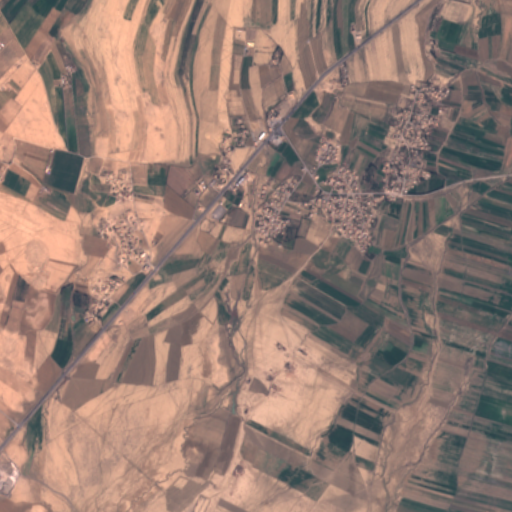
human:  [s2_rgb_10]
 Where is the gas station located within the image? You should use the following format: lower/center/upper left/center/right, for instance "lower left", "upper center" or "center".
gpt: The gas station is located in the upper center of the image.
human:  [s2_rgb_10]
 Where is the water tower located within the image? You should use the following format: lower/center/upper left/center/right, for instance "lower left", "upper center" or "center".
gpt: The water tower is located in the center right of the image.
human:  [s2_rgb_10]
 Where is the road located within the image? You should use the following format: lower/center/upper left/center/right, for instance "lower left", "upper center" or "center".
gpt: There is no road in the image.